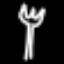
Label: fork